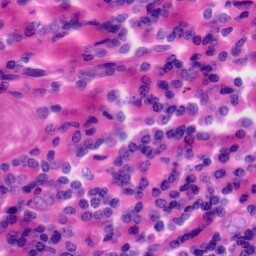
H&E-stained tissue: Tonsil